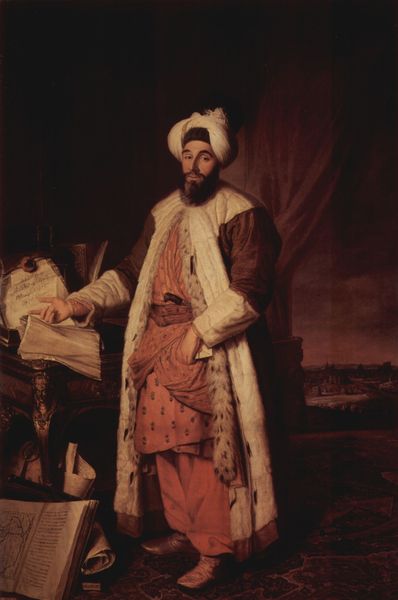
Titel: Porträt des Sa'id Pascha
Künstler: Jacques André Joseph Aved
Standort: Versailles
Institution: Musée National du Château de Versailles et de Trianon
Schlagwörter: blätter, dunkel, gemälde, hand, himmel, kopf, mann, schatten, umhang, weiß, landschaft, stadt, braun, fenster, geste, hell, hintergrund, holz, hut, kleid, licht, mund, nacht, nase, orange, raum, schwarz, stirn, straße, tisch, ausblick, blick, gürtel, rot, weg, hochformat, malerei, teppich, bart, augen, gesicht, halten, hermelin, kragen, mensch, messer, pelz, stehen, vollbart, bildnis, hände, innenraum, portrait, porträt, vorhang, öl, ferne, boden, gewand, interieur, mantel, reich, stehend, adel, innen, frontal, poträt, rosa, fell, aussicht, lächeln, taille, bein, schrift, bücher, papier, papiere, schreibtisch, schuhe, hosen, farbe, violett, weis, kaiser, könig, karten, zeigefinger, brauen, lesen, atelier, faltenwurf, edel, zeigen, betrachter, foto, lachen, philosoph, buch, zettel, orient, orientalisch, palast, säbel, schriften, scheich, herrscher, krallen, tasche, schuh, rolle, tracht, pergament, vorang, arabisch, seiten, portät, brief, briefe, schreiben, rollen, dolch, forscher, landscahft, schriftrolle, bibliothek, gelehrter, macht, siegel, urkunde, teppisch, aufgeschlagen, orientalismus, weiser, turban, arabien, ablage, kostbar, purpur, araber, osten, würdevoll, zelt, sultan, schar, papierrollen, hinweis, repräsentativ, palst, schriftrollen, konstantinopel, orientale, moslem, bildung, koran, osmanisches reich, gewnd, zobel, atlanten, berber, recht, gelehrt, turben, rech, maharadscha, landschaf, orientalistik, saudi arrabien, lächlen, farbgemälde, schcih, bart hermelin